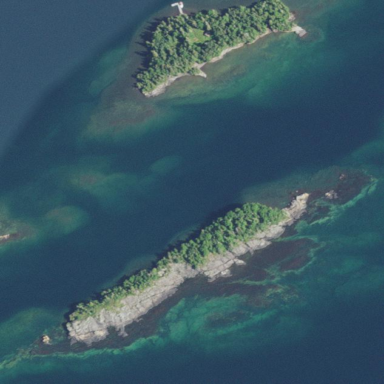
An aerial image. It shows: Islet.